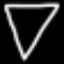
Label: diamond